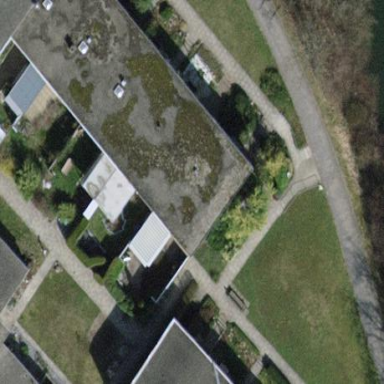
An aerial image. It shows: Flat-roofed terrace building.